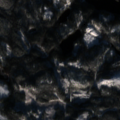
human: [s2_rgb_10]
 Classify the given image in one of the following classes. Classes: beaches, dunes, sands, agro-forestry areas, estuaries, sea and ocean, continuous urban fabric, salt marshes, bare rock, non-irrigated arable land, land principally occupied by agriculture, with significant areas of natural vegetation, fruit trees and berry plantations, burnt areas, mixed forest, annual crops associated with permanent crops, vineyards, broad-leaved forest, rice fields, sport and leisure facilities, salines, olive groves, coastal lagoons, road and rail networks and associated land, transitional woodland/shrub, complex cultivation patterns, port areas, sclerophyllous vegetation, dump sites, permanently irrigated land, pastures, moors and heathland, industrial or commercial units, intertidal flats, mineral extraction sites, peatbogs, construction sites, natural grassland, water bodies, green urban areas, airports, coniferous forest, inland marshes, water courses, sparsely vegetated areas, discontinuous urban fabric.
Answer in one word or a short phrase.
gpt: coniferous forest, mixed forest, transitional woodland/shrub, water bodies